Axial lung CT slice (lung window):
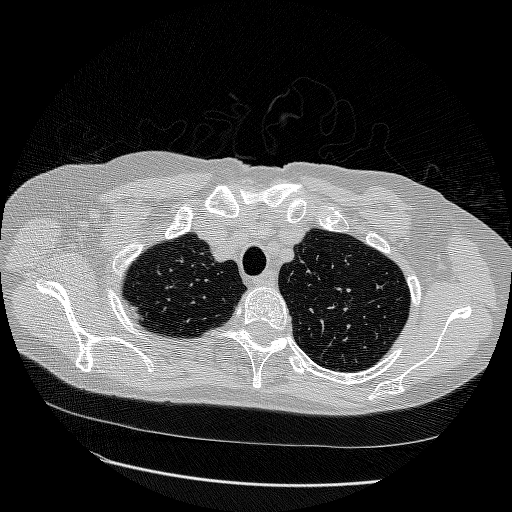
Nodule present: no